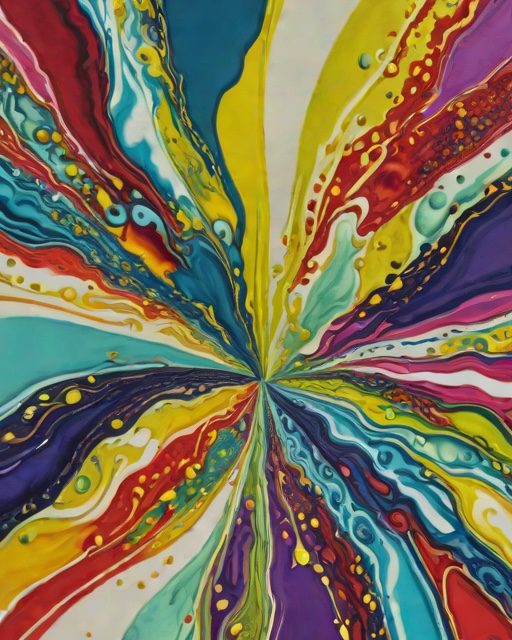
Category: Birthday